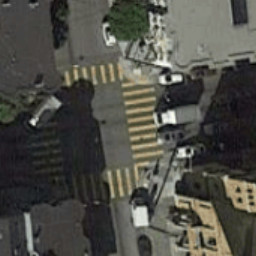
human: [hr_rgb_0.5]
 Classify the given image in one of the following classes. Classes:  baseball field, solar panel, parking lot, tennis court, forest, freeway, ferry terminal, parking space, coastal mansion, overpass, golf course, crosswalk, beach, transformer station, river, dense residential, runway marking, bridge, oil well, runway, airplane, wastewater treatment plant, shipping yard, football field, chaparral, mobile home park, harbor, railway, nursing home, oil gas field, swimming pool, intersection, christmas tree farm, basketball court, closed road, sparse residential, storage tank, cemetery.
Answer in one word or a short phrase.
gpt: crosswalk